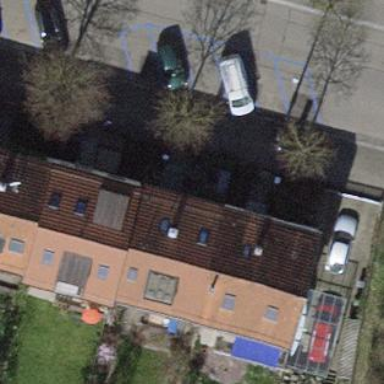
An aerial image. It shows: Semidetached house.